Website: macys
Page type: customer-info-address
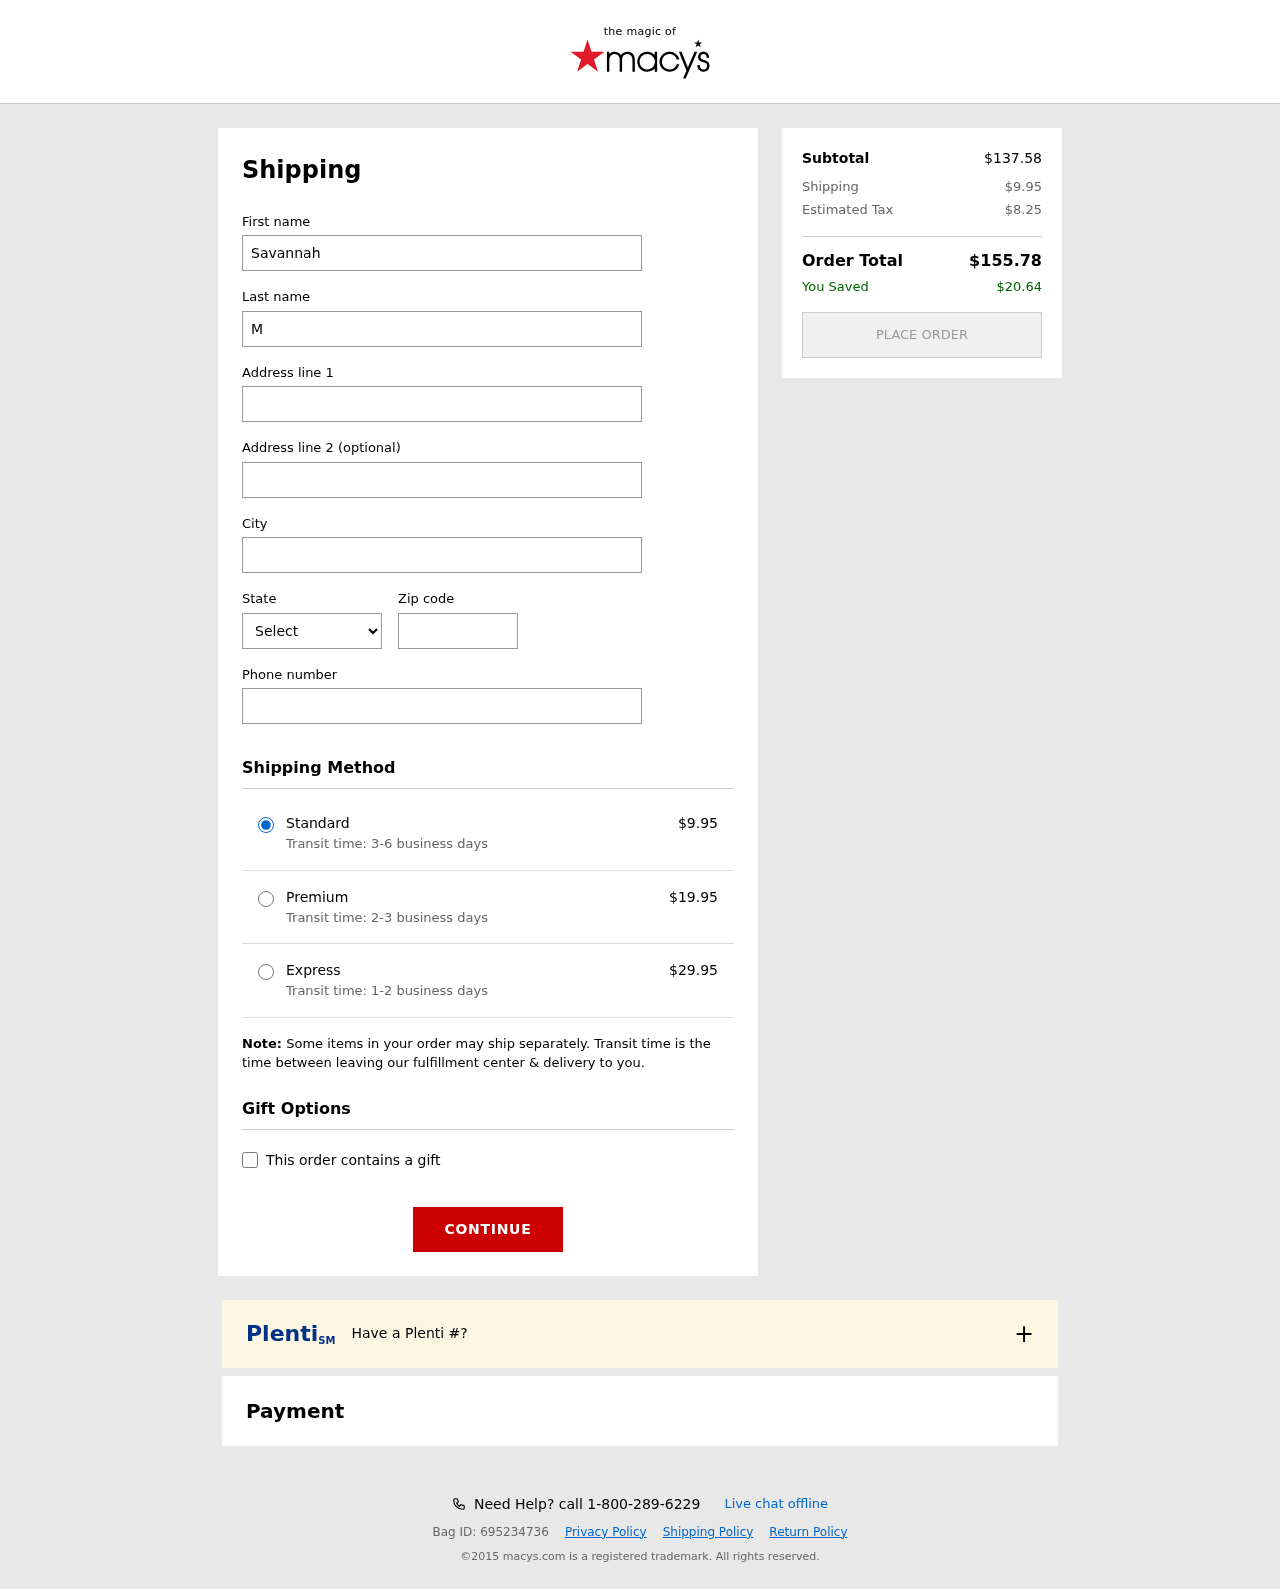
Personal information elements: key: PII_CITY
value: Davidside
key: PII_FIRSTNAME
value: Savannah
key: PII_LASTNAME
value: Mitchell
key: PII_PHONE
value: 4156588301
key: PII_POSTCODE
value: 01773
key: PII_STATE_ABBR
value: LA
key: PII_STREET
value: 4002 Richard Heights
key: PII_STREET2
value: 138 Farmer Island
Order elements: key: ORDER_SHIPPING_COST
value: $9.95
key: ORDER_SHIPPING_COST_PREMIUM
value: $19.95
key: ORDER_SHIPPING_COST_EXPRESS
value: $29.95
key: ORDER_SUBTOTAL
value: $137.58
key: ORDER_TAX
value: $8.25
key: ORDER_TOTAL
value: $155.78
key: ORDER_SAVINGS
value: $20.64